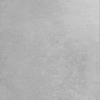
Label: dusty